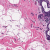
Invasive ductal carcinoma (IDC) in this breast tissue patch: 0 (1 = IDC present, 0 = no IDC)